Question: I want to implementing coverflow like the one on the below image show below (instead of showing 1 at a time it can show many like 3 at a time). Can someone help me on the approach, or lead me to any tutorial will be appreciated
Thank you in advance
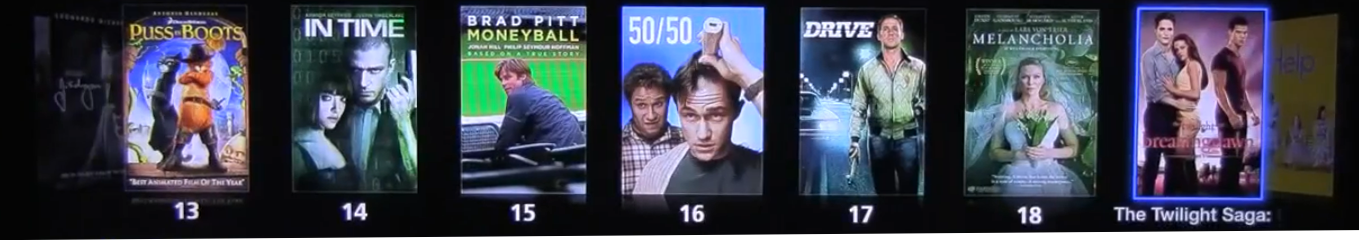
Answer: what i understood from your question is that you want to implement coverflow.
so u can achieve this using by adding UIScrollView to UItableView Cell, if you want only one row then just play with our few tableView delegate methods.
<URL>
also take a look at this post: <URL>